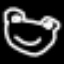
Label: frog